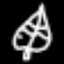
Label: leaf